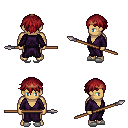
a pixel art fantasy rpg character, male body template, human, tanned skin, purple robe, teal pants, brunette short bangs hairstyle, bronze tiara, white slippers, spear, four views (front, back, left, right), 2x2 character sprite sheet, small pixel art, hard edges, no anti-aliasing